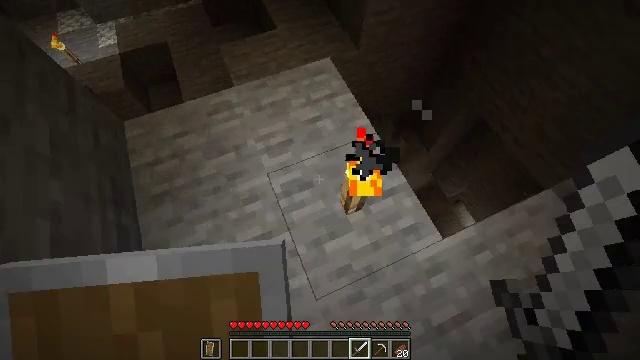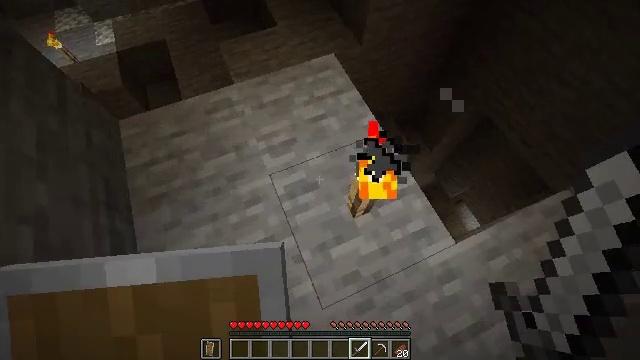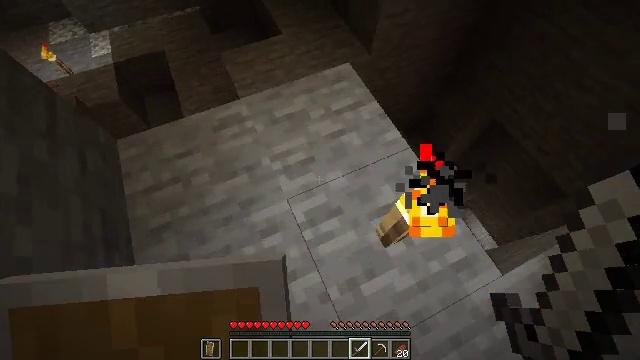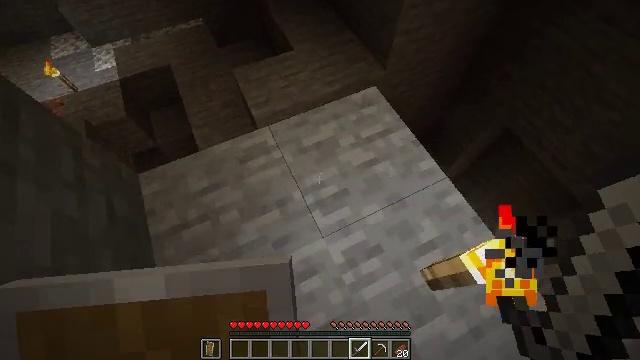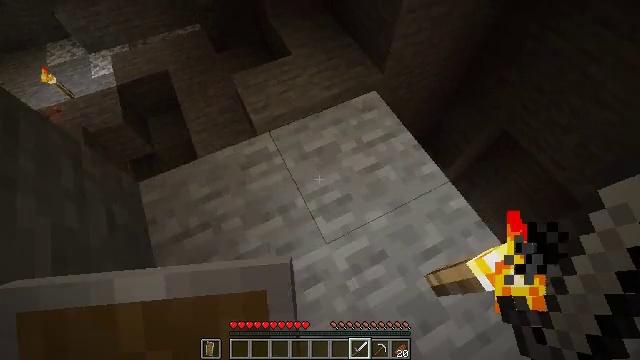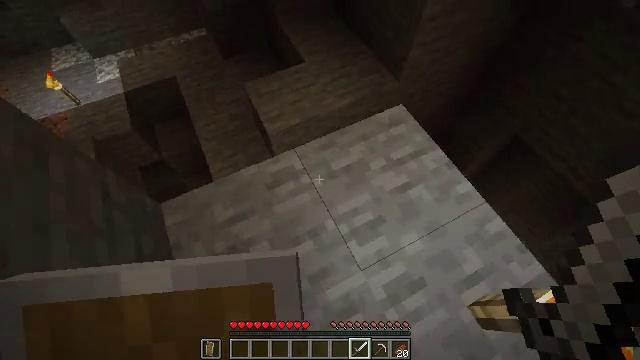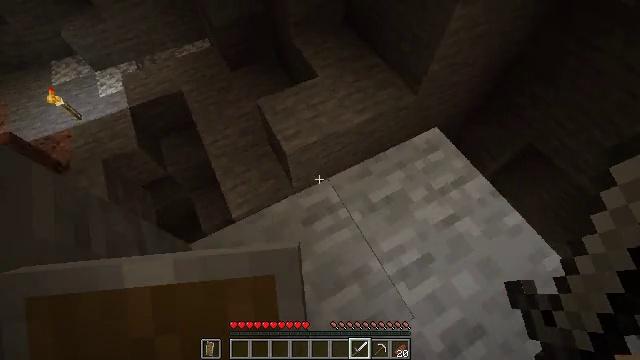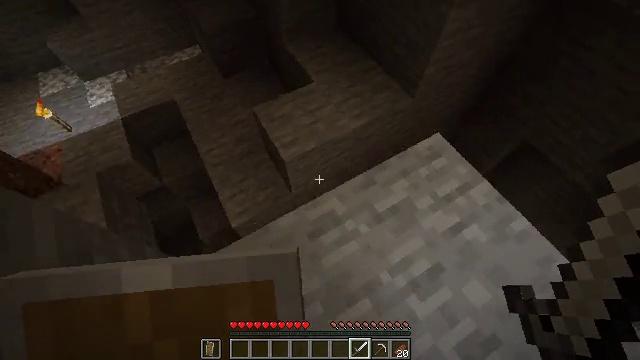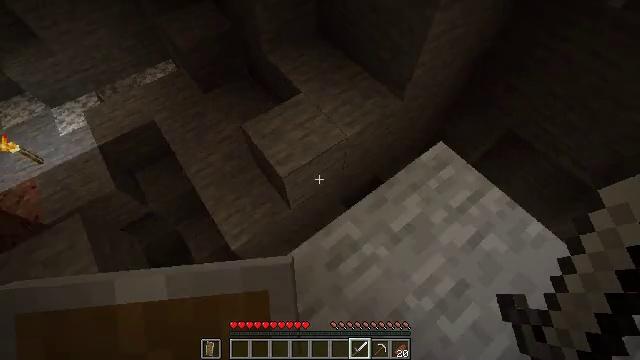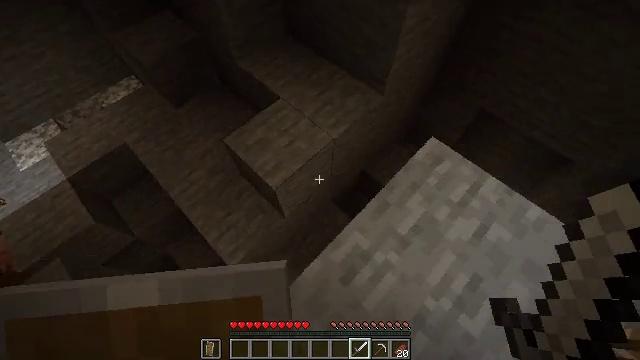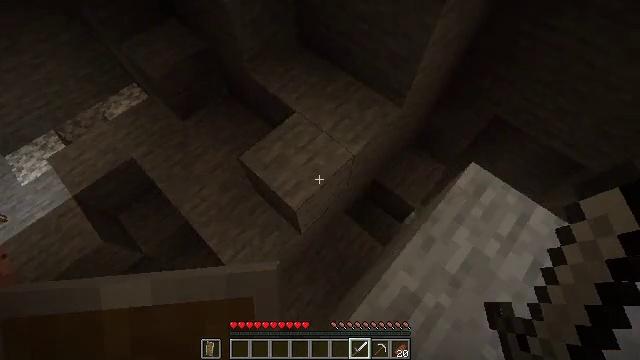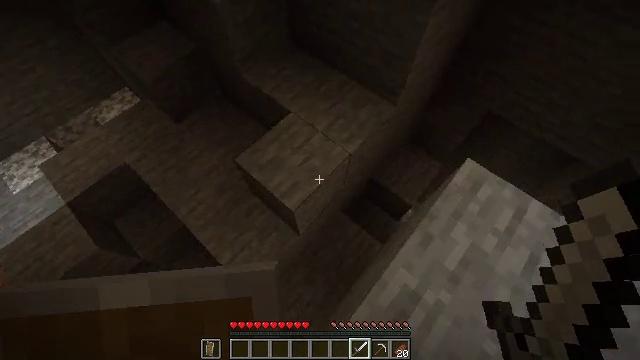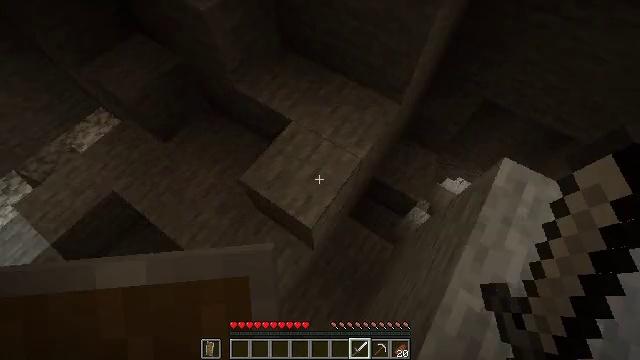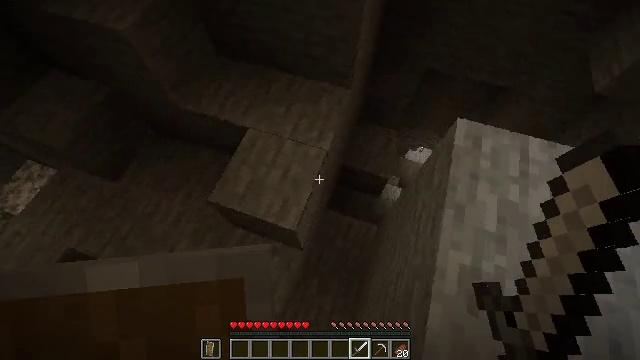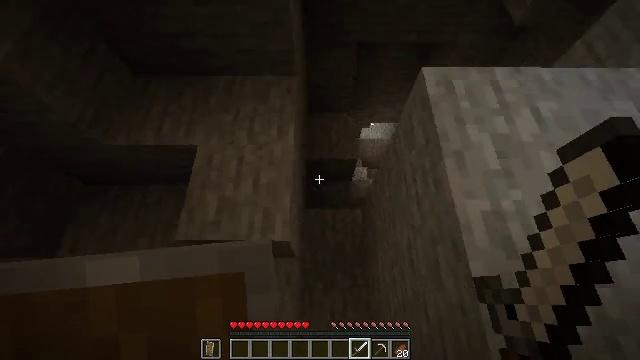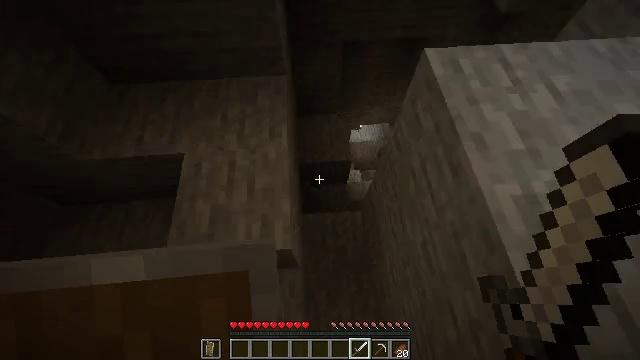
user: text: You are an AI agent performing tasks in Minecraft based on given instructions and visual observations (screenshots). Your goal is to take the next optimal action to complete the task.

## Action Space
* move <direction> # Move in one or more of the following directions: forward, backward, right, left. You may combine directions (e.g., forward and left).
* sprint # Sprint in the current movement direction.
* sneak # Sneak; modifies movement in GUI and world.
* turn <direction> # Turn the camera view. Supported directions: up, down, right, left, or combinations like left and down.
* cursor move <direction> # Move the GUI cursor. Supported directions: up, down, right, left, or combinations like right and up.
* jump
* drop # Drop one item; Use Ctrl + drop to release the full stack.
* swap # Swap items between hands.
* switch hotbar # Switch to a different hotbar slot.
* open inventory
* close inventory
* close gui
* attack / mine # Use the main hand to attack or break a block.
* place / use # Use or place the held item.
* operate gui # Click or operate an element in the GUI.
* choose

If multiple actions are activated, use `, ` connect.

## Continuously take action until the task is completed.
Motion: motion action
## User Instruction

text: Mine the spawner block.
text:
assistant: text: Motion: move forward and move left
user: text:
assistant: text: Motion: move forward and move left, turn right and up
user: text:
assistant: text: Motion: move forward and move left
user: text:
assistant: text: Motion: move forward and move left
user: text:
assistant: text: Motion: move forward and move left
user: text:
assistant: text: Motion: move forward and move left, turn right
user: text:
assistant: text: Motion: move forward and move left, turn right
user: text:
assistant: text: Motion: move forward and move left, turn right
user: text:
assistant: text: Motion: move forward and move left, turn right
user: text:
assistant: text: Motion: move forward and move left, turn right
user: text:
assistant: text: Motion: move forward and move left, turn right
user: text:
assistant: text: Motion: move forward and move left, turn right
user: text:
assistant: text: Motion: move forward, turn right
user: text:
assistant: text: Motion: move forward, turn right
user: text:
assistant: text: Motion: move forward, turn right and up
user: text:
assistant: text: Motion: move forward
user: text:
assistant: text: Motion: move forward
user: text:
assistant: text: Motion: move forward, turn up
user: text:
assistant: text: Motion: turn right
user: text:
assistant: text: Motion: turn right
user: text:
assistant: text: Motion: turn right and up
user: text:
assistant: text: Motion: turn right
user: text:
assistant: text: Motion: turn right
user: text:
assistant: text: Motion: turn right
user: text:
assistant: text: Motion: move right
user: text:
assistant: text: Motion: move forward and move right
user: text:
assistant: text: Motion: move forward and move right, turn left
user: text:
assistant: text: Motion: move forward and move right
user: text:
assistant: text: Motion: move forward and move right
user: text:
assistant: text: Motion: move forward and move right